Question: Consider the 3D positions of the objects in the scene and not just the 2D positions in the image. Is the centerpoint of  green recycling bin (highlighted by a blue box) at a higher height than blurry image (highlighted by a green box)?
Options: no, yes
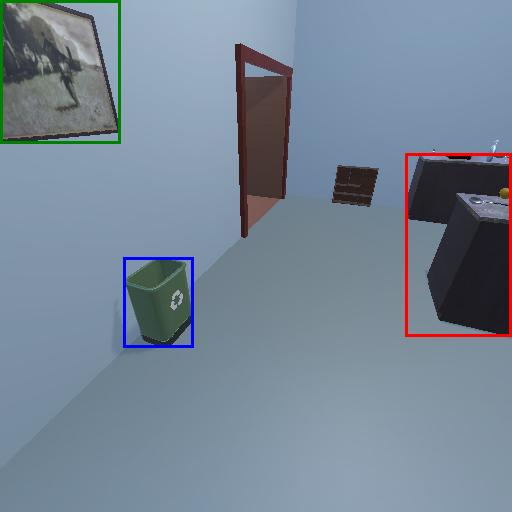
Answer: no